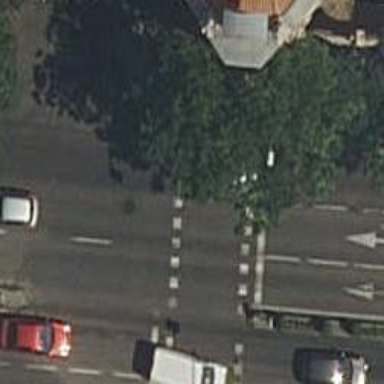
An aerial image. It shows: Crossing with traffic signals.